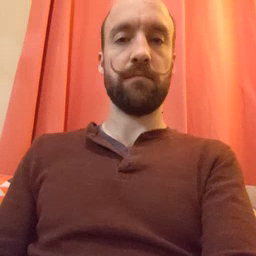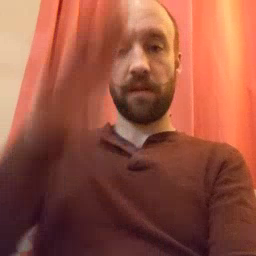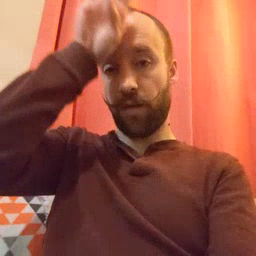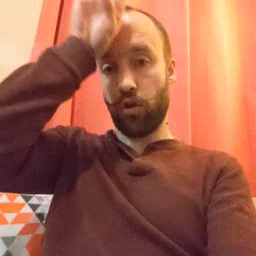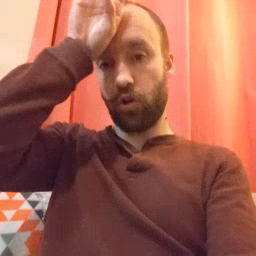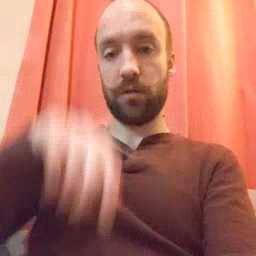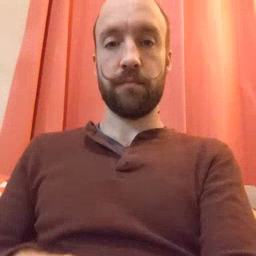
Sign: fireman